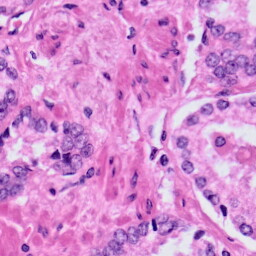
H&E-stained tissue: Prostate